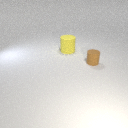
small brown rubber cylinder in front of large yellow rubber cylinder